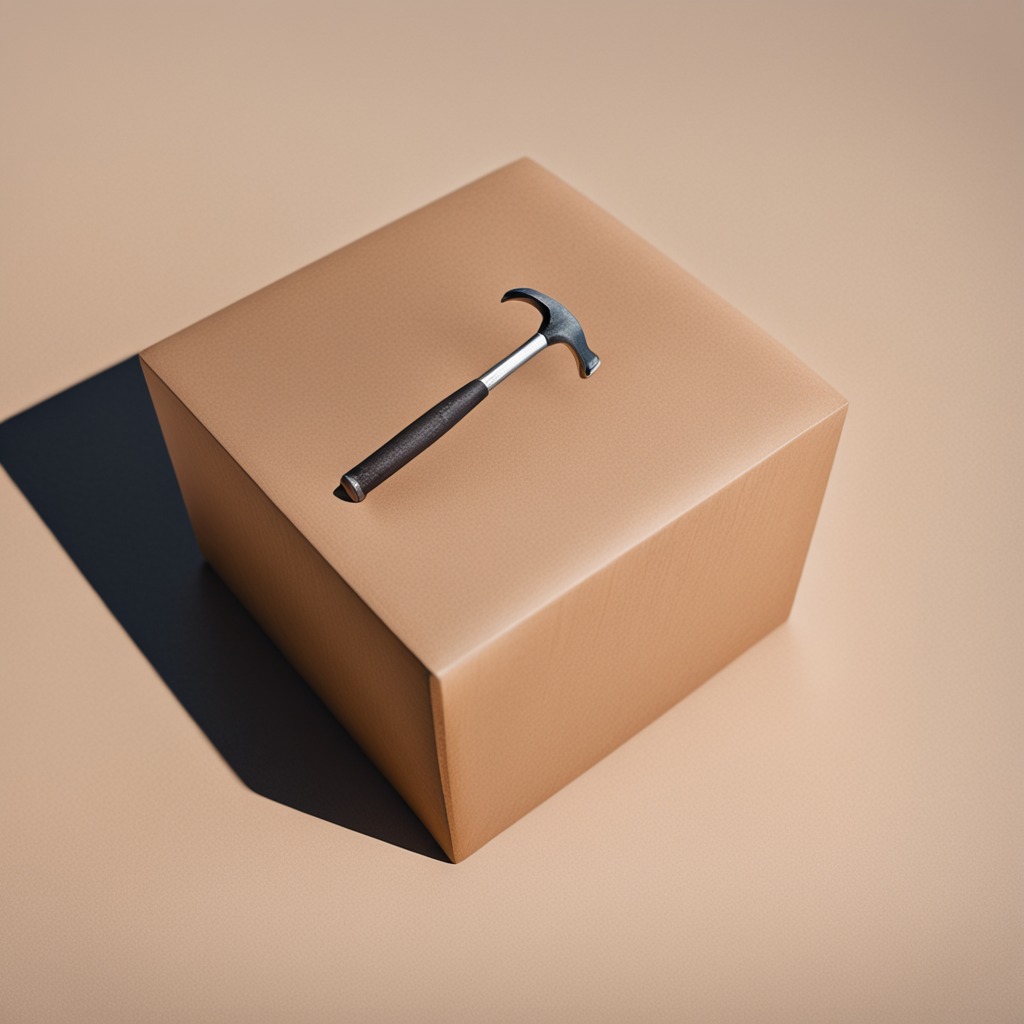
A hammer lying on a clean dry cardboard box surface in an outdoor workshop during daytime bright natural light soft shadows slightly creased but